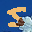
Label: 5